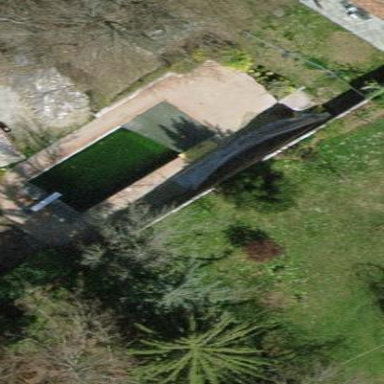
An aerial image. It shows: Swimming pool located in leisure land.